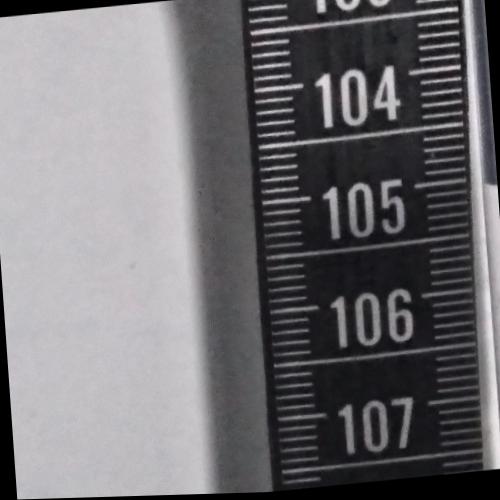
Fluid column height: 105.1 cm